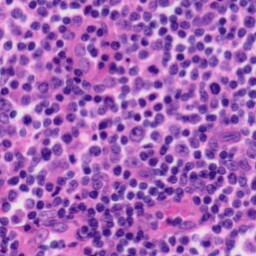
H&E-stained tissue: Tonsil